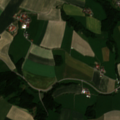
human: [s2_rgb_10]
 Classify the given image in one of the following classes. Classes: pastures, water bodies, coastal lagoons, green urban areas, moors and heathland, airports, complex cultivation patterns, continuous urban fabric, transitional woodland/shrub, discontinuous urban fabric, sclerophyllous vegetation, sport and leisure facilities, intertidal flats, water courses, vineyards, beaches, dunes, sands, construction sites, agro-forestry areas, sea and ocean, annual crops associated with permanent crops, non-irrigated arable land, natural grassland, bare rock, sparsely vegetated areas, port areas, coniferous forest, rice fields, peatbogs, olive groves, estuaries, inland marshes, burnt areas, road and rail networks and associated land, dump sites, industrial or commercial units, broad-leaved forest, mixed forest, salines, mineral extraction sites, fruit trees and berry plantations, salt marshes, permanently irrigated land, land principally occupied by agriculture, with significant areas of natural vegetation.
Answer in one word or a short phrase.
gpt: discontinuous urban fabric, non-irrigated arable land, complex cultivation patterns, coniferous forest